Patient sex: F
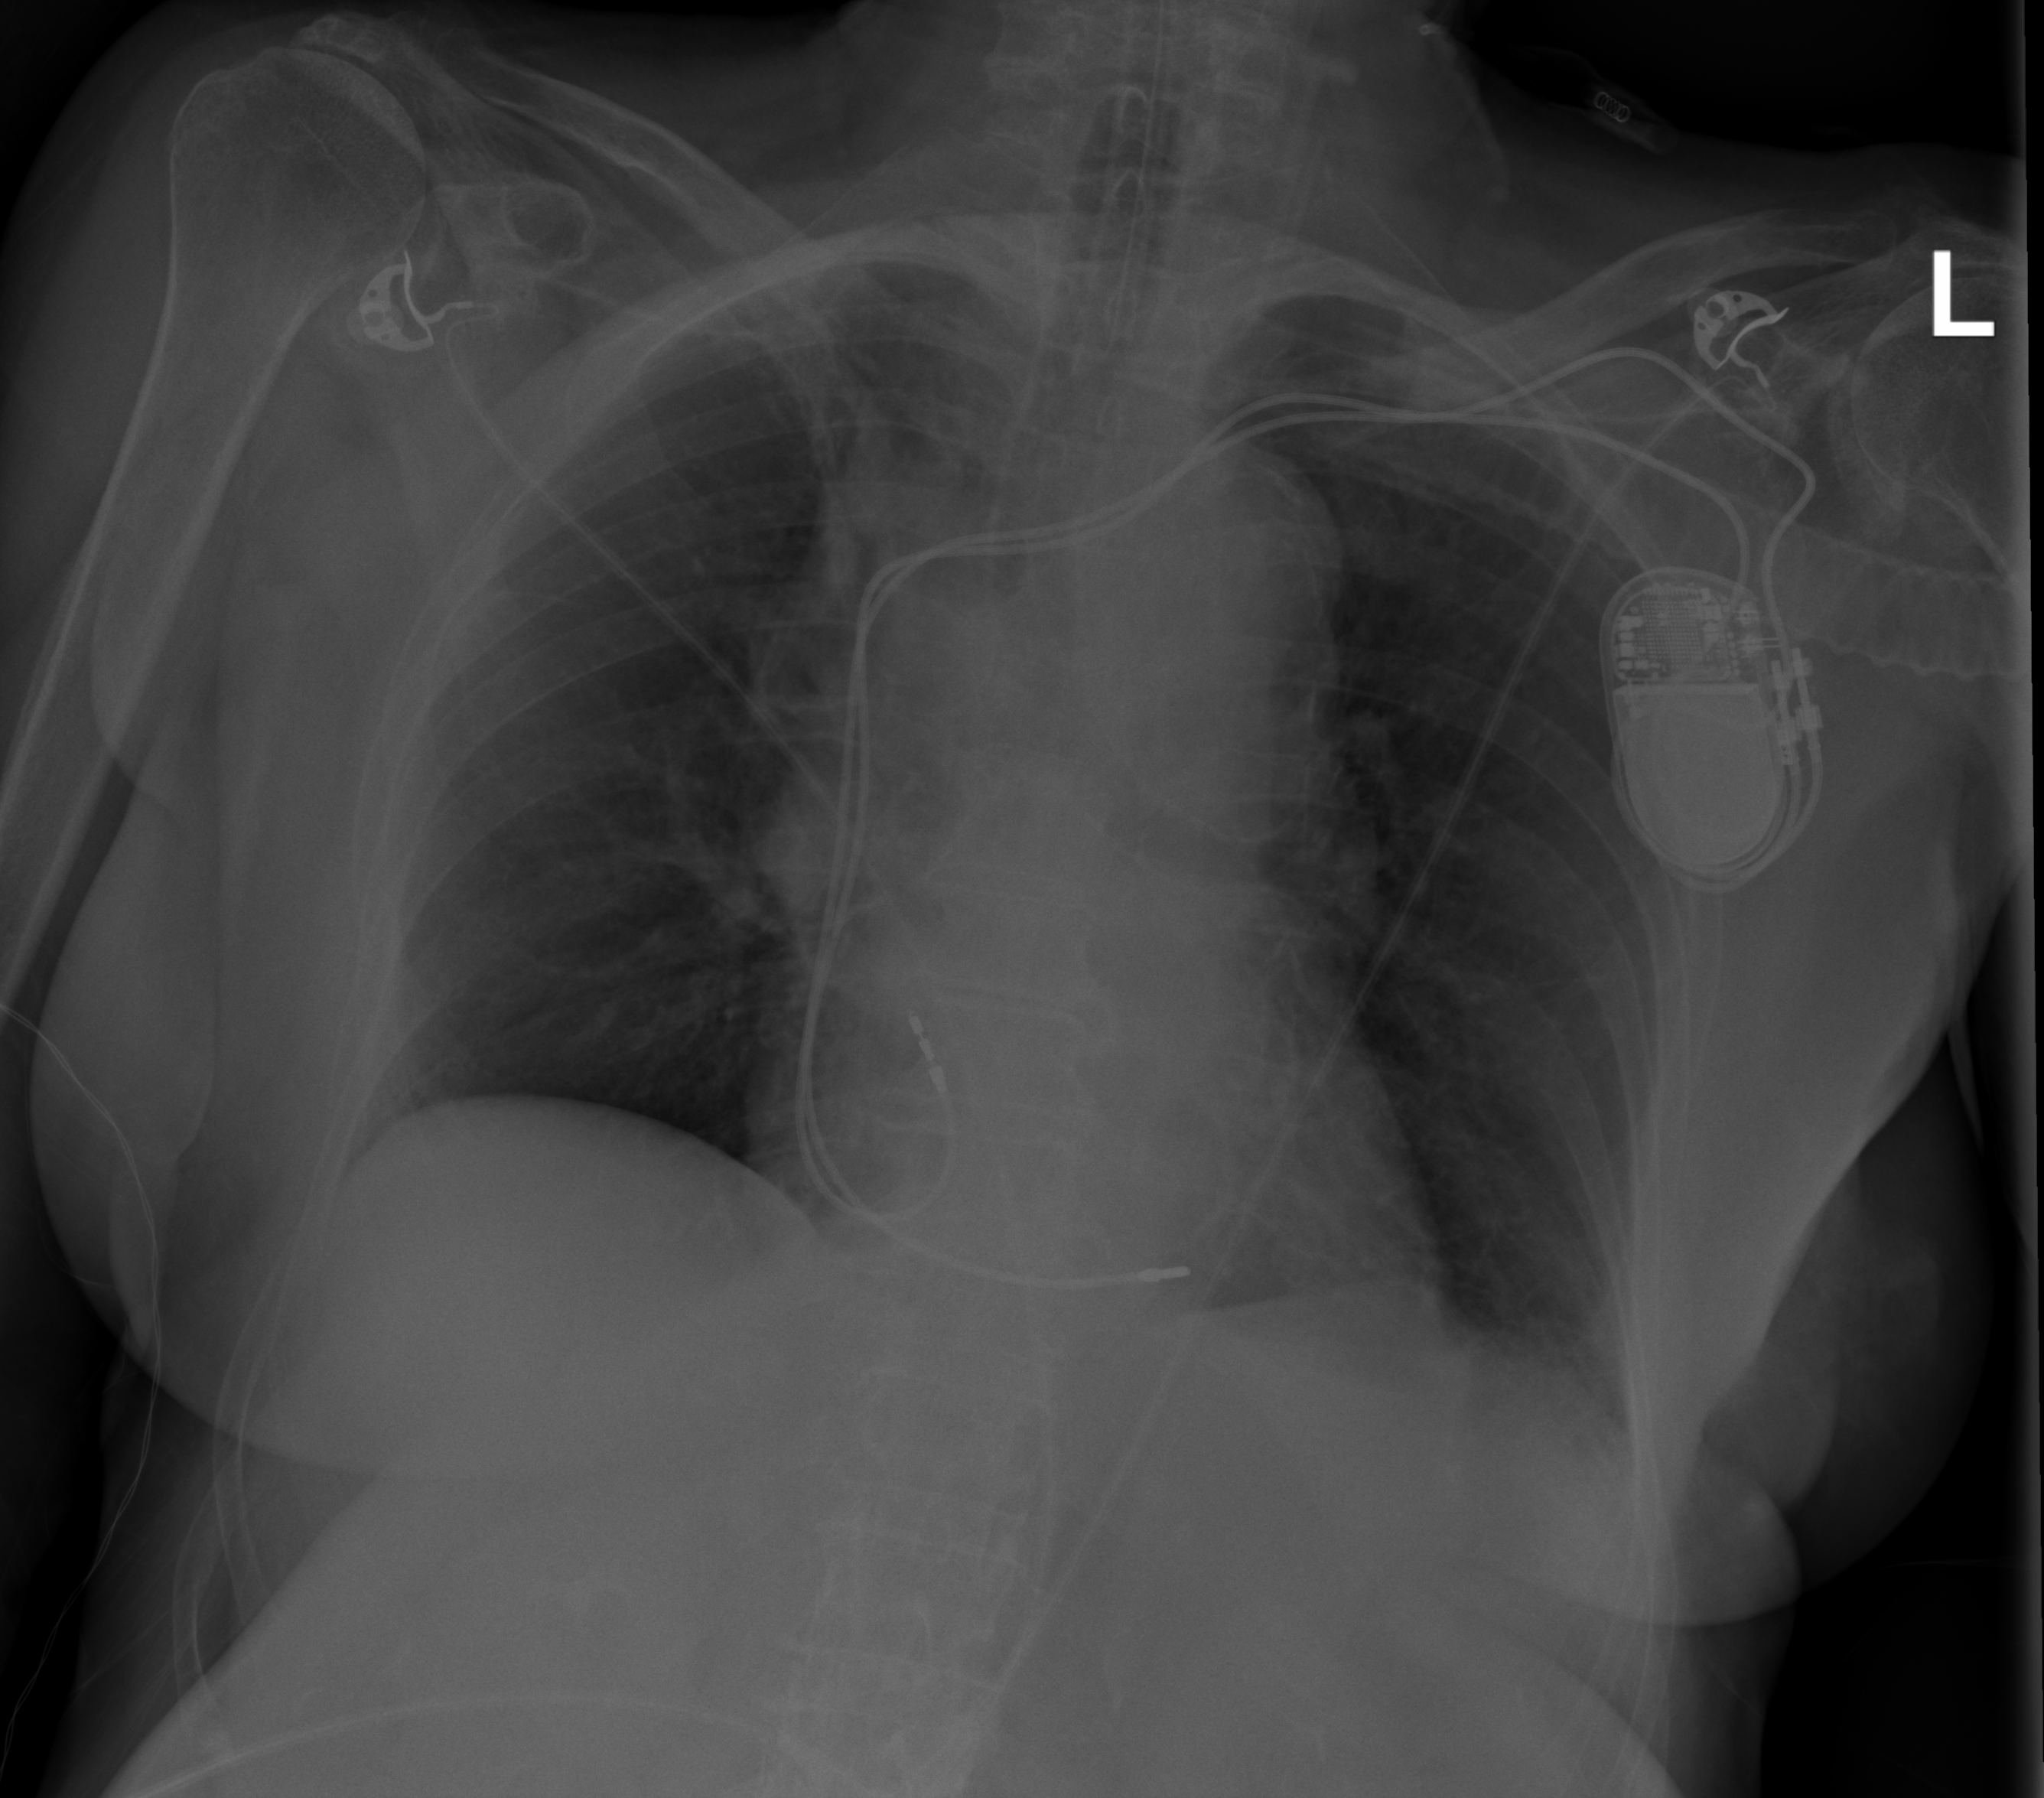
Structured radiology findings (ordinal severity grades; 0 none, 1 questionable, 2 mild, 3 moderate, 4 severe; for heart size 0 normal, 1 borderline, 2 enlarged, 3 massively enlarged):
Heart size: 0
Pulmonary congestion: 0
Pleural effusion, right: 0
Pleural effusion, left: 1
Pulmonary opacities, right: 0
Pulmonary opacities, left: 0
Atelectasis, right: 2
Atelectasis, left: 1